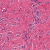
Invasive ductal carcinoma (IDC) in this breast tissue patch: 0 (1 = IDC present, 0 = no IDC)